Question: I been trying to create Win32 Application by using python (2.7) and ctypes module. Window is created and shown but title of window gets truncated. I got 'M' instead of 'My test window'. What I am doing wrong?
Thanks in advance
P.S. Here follows the code and screenshot:

'''
# -*- coding: utf-8 -*-
from sys import platform, exit
from ctypes import *
from ctypes.wintypes import DWORD, HWND, HANDLE, LPCWSTR, WPARAM, LPARAM, RECT, POINT, MSG
WNDPROCTYPE = WINFUNCTYPE(c_int, HWND, c_uint, WPARAM, LPARAM)
WS_EX_APPWINDOW = 0x40000
WS_OVERLAPPEDWINDOW = 0xcf0000
WS_CAPTION = 0xc00000
SW_SHOWNORMAL = 1
SW_SHOW = 5
CS_HREDRAW = 2
CS_VREDRAW = 1
CW_USEDEFAULT = 0x80000000
WM_DESTROY = 2
WHITE_BRUSH = 0
class WNDCLASSEX(Structure):
_fields_ = [("cbSize", c_uint),
("style", c_uint),
("lpfnWndProc", WNDPROCTYPE),
("cbClsExtra", c_int),
("cbWndExtra", c_int),
("hInstance", HANDLE),
("hIcon", HANDLE),
("hCursor", HANDLE),
("hBrush", HANDLE),
("lpszMenuName", LPCWSTR),
("lpszClassName", LPCWSTR),
("hIconSm", HANDLE)]
def PyWndProcedure(hWnd, Msg, wParam, lParam):
if Msg == WM_DESTROY:
windll.user32.PostQuitMessage(0)
else:
return windll.user32.DefWindowProcA(hWnd, Msg, wParam, lParam)
return 0
WndProc = WNDPROCTYPE(PyWndProcedure)
hInst = windll.kernel32.GetModuleHandleW(0)
print(hInst)
wclassName = u'My Python Win32 Class'
wndClass = WNDCLASSEX()
wndClass.cbSize = sizeof(WNDCLASSEX)
wndClass.style = CS_HREDRAW | CS_VREDRAW
wndClass.lpfnWndProc = WndProc
wndClass.cbClsExtra = 0
wndClass.cbWndExtra = 0
wndClass.hInstance = hInst
wndClass.hIcon = 0
wndClass.hCursor = 0
wndClass.hBrush = windll.gdi32.GetStockObject(WHITE_BRUSH)
wndClass.lpszMenuName = 0
wndClass.lpszClassName = wclassName
wndClass.hIconSm = 0
print(wndClass)
regRes = windll.user32.RegisterClassExW(byref(wndClass))
print(regRes)
wname = u'My test window'
hWnd = windll.user32.CreateWindowExW(
0,
wclassName,
wname,
WS_OVERLAPPEDWINDOW | WS_CAPTION,
CW_USEDEFAULT,
CW_USEDEFAULT,
300,
300,
0,
0,
hInst,
0)
print('hWnd', hWnd)
if not hWnd:
print('Failed to create window')
exit(0)
print('ShowWindow', windll.user32.ShowWindow(hWnd, SW_SHOW))
print('UpdateWindow', windll.user32.UpdateWindow(hWnd))
msg = MSG()
lpmsg = pointer(msg)
print('Entering message loop')
while windll.user32.GetMessageA(lpmsg, 0, 0, 0) != 0:
windll.user32.TranslateMessage(lpmsg)
windll.user32.DispatchMessageA(lpmsg)
print('done.')
'''
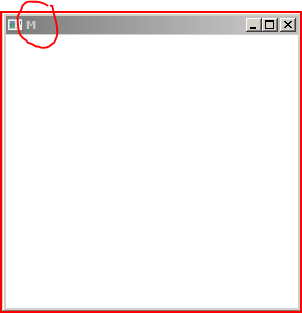
Answer: It is because you are creating a Unicode window with 'CreateWindowExW' but then calling the ANSI 'DefWindowProcA'. You are passing Unicode strings which typically have zero for every other byte since your text is in the ASCII range which explains what you observe.
The solution? Call 'DefWindowProcW' instead.
Actually, a better solution would be to use 'win32gui' instead which wraps this up a bit more for you.